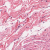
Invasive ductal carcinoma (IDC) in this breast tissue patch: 0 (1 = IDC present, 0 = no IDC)